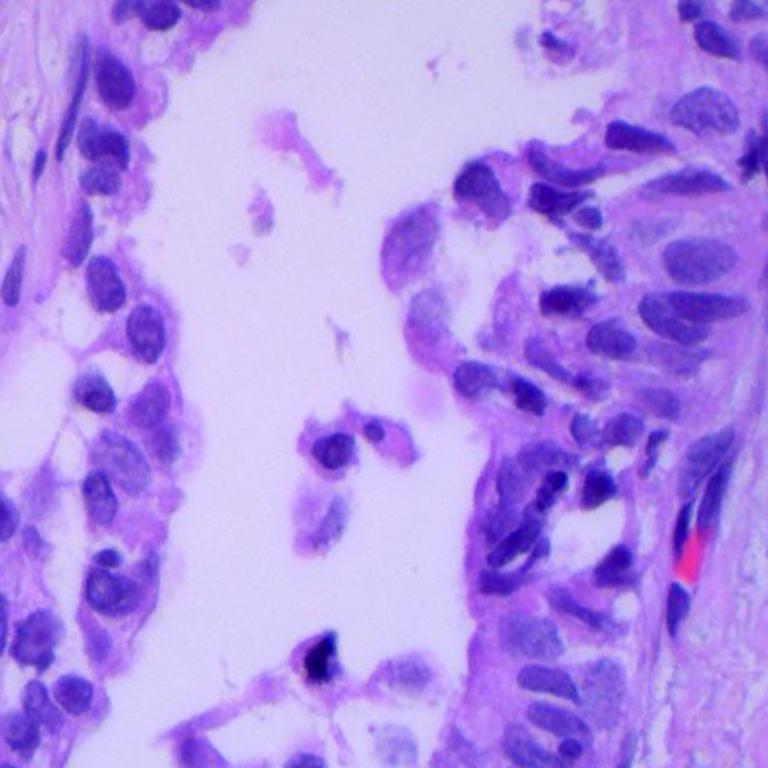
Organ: lung
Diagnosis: adenocarcinomas